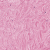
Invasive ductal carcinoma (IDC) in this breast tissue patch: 0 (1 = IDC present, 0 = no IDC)